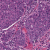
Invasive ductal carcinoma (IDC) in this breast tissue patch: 1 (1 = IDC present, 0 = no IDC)